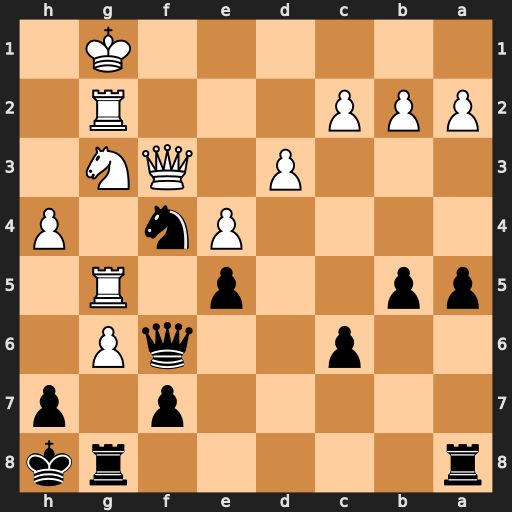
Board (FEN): r5rk/5p1p/2p2qP1/pp2p1R1/4Pn1P/3P1QN1/PPP3R1/6K1
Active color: b
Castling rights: -
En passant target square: -
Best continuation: Nh3+ Kh2 Qxf3